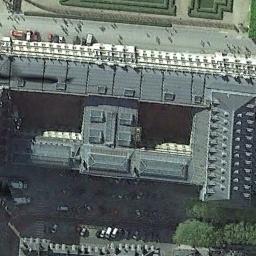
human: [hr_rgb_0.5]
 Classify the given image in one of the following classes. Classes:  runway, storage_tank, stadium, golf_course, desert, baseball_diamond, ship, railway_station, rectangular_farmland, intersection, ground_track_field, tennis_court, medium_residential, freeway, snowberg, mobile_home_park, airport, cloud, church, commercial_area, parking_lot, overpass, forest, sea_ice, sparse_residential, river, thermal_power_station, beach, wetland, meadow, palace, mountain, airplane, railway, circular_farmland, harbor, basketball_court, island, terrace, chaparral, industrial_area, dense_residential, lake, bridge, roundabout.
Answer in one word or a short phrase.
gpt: palace